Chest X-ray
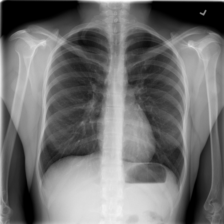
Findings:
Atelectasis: negative
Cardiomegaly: negative
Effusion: negative
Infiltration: negative
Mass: negative
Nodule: negative
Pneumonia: negative
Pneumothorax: negative
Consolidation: negative
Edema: negative
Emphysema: negative
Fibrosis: negative
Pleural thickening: negative
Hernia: negative